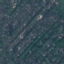
Label: Residential